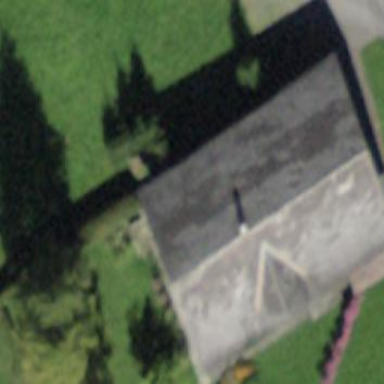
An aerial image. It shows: Farm building.